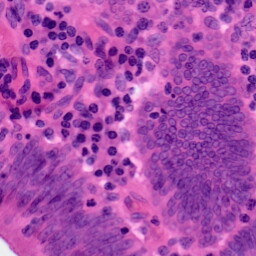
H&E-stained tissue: Colon